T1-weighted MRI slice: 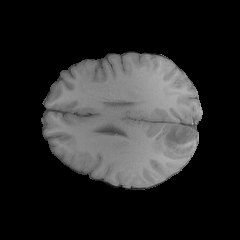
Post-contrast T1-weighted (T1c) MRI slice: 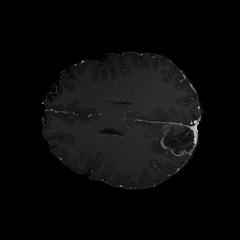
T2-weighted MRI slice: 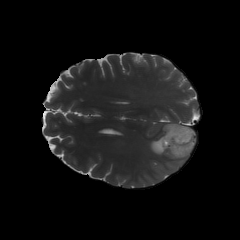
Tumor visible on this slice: yes